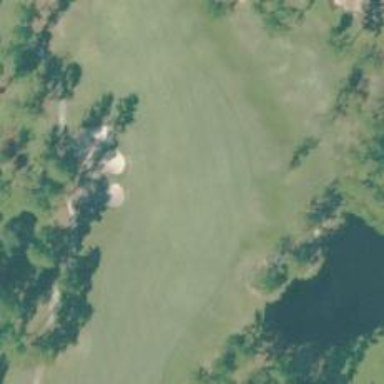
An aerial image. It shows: View of golf hole.